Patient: sex F, age 52
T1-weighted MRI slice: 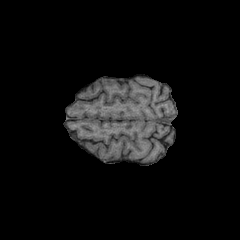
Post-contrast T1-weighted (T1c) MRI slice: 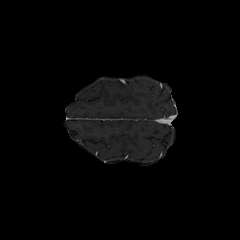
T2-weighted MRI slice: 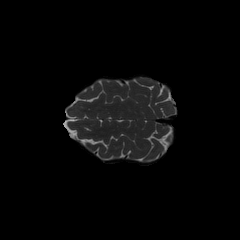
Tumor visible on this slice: no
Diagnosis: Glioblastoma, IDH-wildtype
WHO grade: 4